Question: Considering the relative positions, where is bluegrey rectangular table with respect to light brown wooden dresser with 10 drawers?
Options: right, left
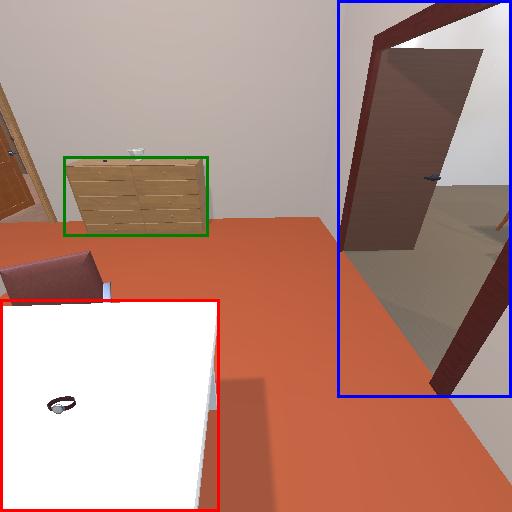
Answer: right